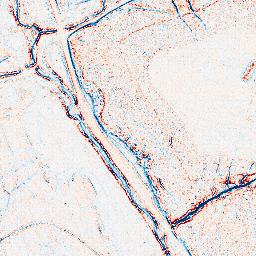
Category: edge_preserving
Decomposition family: anisotropic_diffusion
Decomposition parameters: iterations: 5
kappa: 100
gamma: 0.05
Upsampling method: bilinear
Upsampling parameters: scale: 4
Upsampling scale: 4